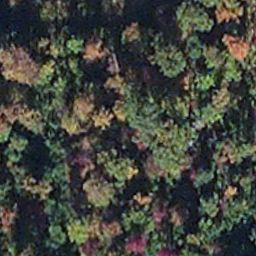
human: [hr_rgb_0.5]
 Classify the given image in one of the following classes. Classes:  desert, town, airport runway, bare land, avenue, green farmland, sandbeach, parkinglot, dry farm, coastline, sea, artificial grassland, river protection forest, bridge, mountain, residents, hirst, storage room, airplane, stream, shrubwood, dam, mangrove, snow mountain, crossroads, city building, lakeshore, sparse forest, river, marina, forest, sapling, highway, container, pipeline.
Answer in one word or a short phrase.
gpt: mangrove